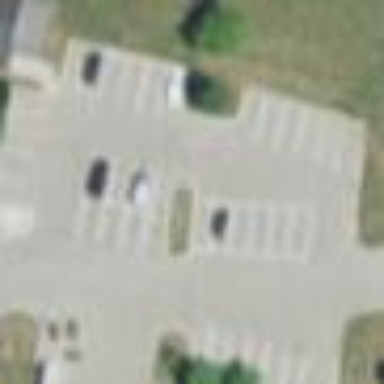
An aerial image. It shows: Parking area with surface.